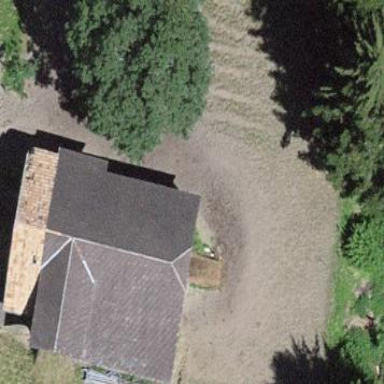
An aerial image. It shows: Barn.